Field crop: maize
Growth stage: 2
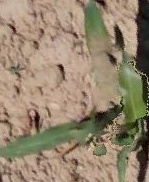
Species: maize